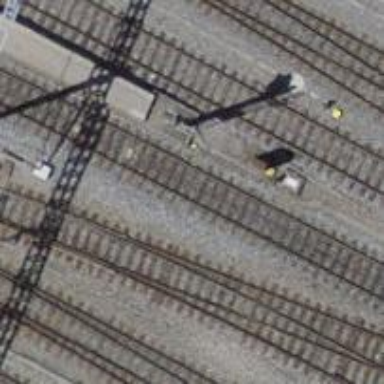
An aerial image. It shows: Railway signal.